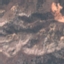
Land use / land cover class: HerbaceousVegetation